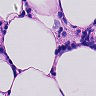
Metastatic tissue present: no